Question: I have a table in SQL which looks like this:
[
Now, I want the resultant table based on 2 conditions:
1. Prev_trans_id should match the transactions_ID
2. Only those entries should come where mod of Amount value is not equal.
The resultant table should like this:
<URL>
SO, in the resultant table, I dont want row with Transcation_ID as 104 since the mod of amount is same. $1 was paid and $1 was refunded.
I was able to do 1st part of it but not able to do 2nd part as I am new to SQL. This is my code for the 1st part:
'''
select * from sample_table
where prev_trans_id in
(select transaction_id from sample_table)
'''
If I can get the 2nd condition also incorporated in the same query, it would be very helpful.
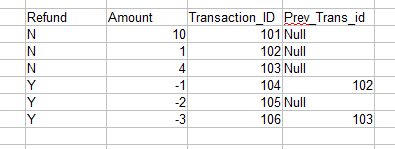
Answer: Use a 'JOIN', not 'IN'
'''
SELECT t1.*
FROM sample_table AS t1
JOIN sample_table AS t2
ON t1.prev_trans_id = t2.transaction_id AND t1.amount != -1 * t2.amount
'''
BTW, it's not 'mod' of the amounts, it's the negation of the amounts that you want to compare.